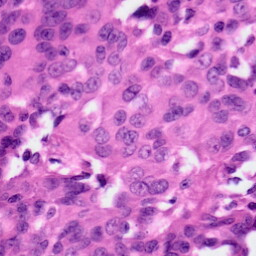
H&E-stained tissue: Ovarian